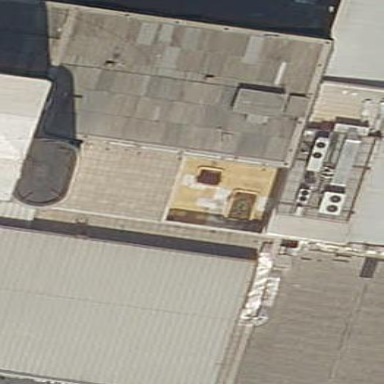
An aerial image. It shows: Part of building.